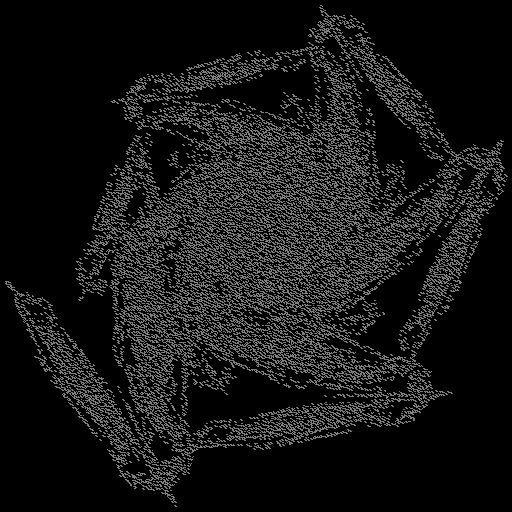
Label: morningglory